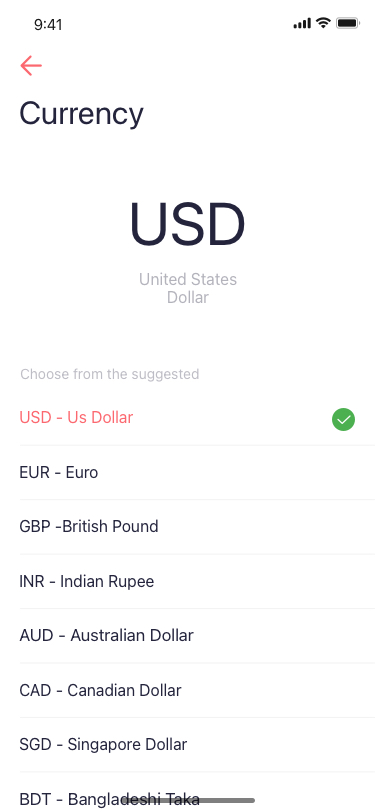
Text in this UI design:
Currency
USD
United States Dollar